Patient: sex M, age 47
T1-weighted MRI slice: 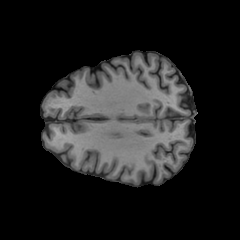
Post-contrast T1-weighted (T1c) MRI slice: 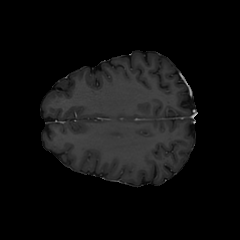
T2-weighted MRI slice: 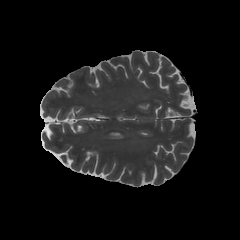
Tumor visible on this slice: no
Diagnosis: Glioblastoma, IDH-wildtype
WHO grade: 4